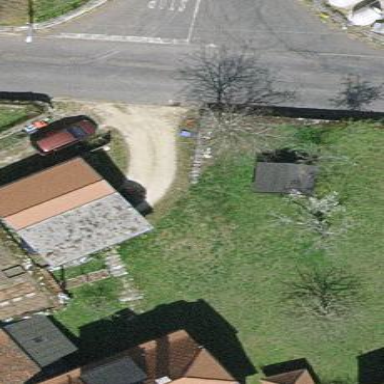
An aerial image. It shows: Carport building.